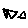
Label: triangle